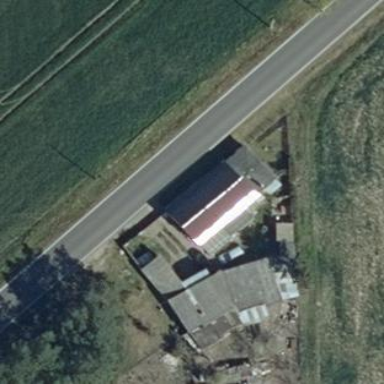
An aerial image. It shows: Building.